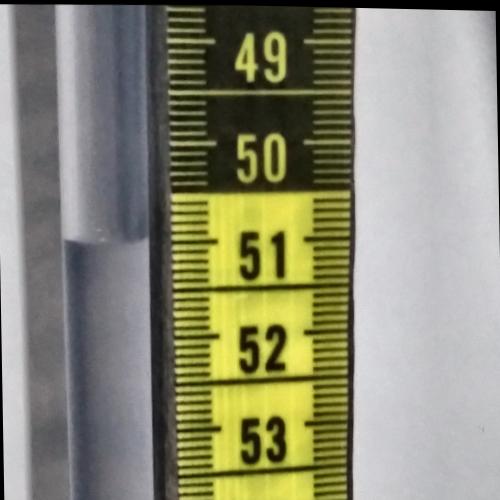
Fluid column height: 51.0 cm